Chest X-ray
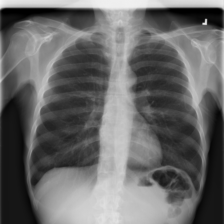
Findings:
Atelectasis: negative
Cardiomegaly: negative
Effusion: negative
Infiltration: positive
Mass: negative
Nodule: negative
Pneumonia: negative
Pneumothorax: negative
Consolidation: negative
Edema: negative
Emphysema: negative
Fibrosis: negative
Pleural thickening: negative
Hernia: negative